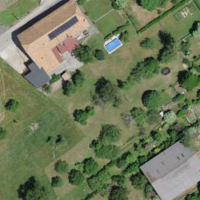
EUNIS habitat code: 55
Species observed at this site:
Cardamine heptaphylla
Ranunculus repens